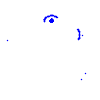
Particle: pion